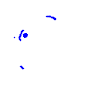
Particle: electron